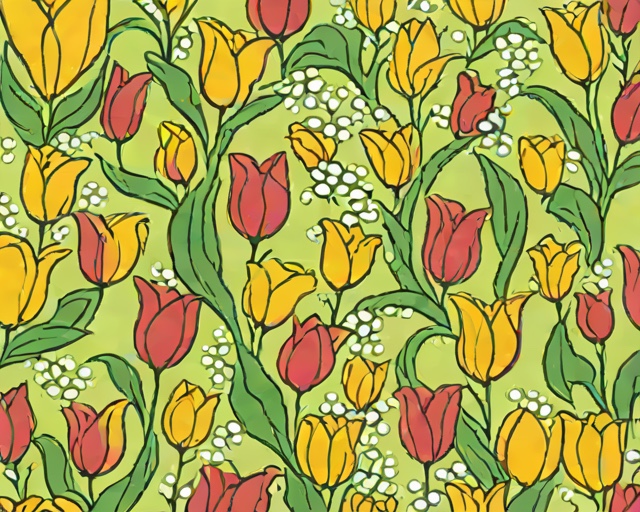
Category: Easter